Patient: sex F, age 40
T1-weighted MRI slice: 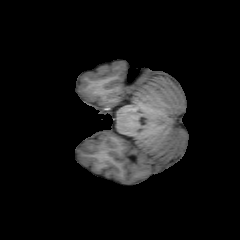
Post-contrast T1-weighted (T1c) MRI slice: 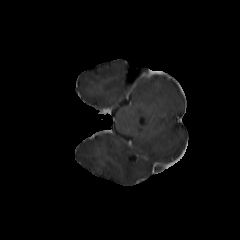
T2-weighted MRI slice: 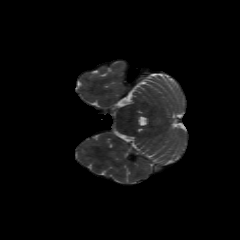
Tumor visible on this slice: no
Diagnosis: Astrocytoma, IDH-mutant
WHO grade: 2